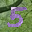
Label: 5